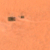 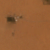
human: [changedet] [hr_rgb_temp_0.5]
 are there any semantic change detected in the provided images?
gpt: A building has been edified on the right upper corner of this area.